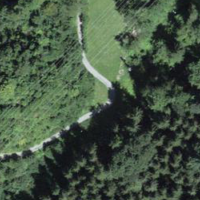
EUNIS habitat code: 44
Species observed at this site:
Urtica dioica